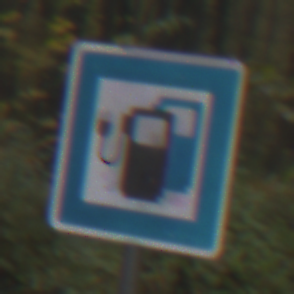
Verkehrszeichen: LadestationFuerElektrofahrzeuge
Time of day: MorningAfternoon
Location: Outdoor (Nature)
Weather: Overcast
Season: Autumn
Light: Natural